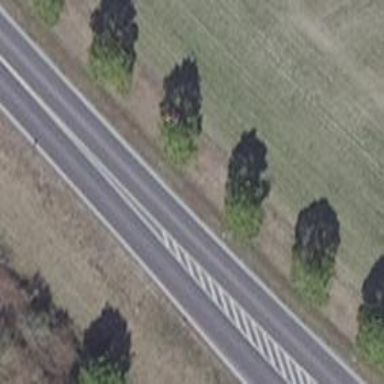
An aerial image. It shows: Tertiary road with asphalt surface.